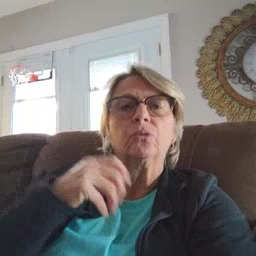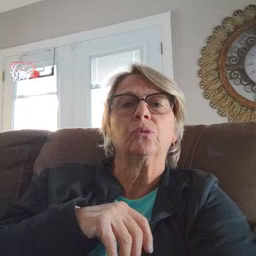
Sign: tiger